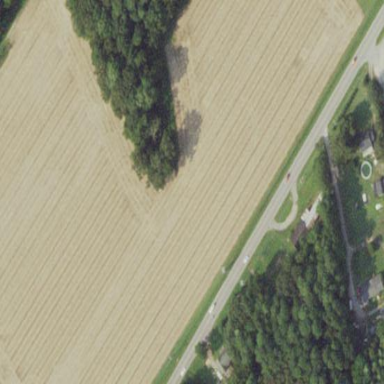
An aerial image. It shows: Farmland with corn crop.